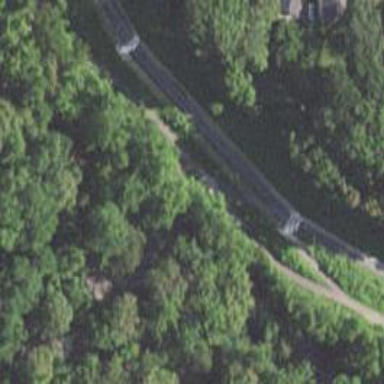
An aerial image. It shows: Bridge over cycleway.